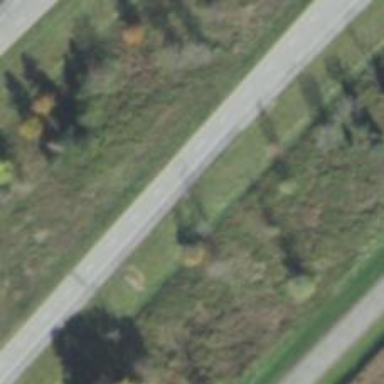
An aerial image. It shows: Asphalt road classified as primary highway with expressway characteristics.